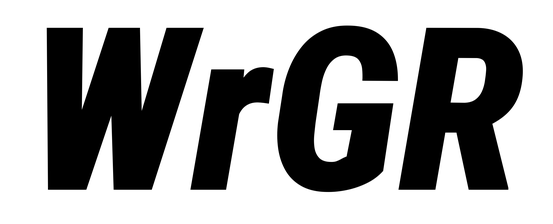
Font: Roboto-Italic_Condensed_Black_Italic